Question: I have a problem, I have an object which needs to be editable via a textarea.
The object is binded via 'ng-model' with the textarea. Because it is JSON it is handy to have it parsed down to a nice style, so I used the json filter build in to Angular. But this renders the JSON in the textarea with a lot of backslashes. They seem to be at the place where a linebreak should be.
The rendered output in a textarea vs a div:

I would like the JSON be renderd in the textarea the same as in the div.
HTML:
'''
<div id="sectionB" class="tab-pane fade">
<textarea id="formState" ng-model="textAreaState"></textarea>
<pre>{{textAreaState | json}}</pre>
</div>
'''
Controller:
'''
$scope.$watch 'formState', ((val) ->
$scope.textAreaState = $filter('json')(angular.toJson(angular.copy ($builder.formState)))
return
), true
'''
So my question: How do I get the textarea formatted the same way as the div?
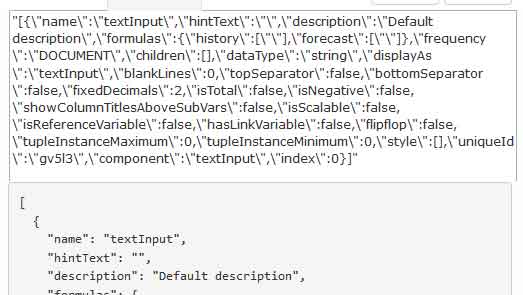
Answer: Just remove 'angular.toJson()' because the value is already in json-format!